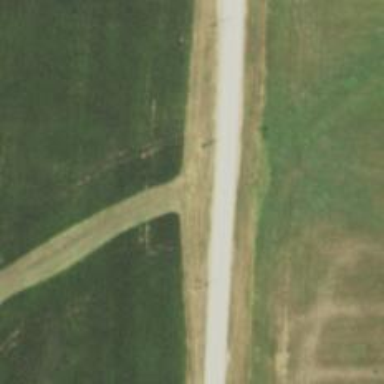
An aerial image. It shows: Culvert tunnel.